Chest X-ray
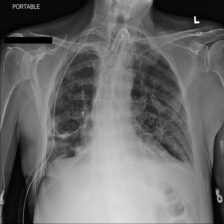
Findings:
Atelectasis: negative
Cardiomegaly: negative
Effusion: negative
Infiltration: negative
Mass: negative
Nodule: negative
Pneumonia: negative
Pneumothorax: negative
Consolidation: negative
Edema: negative
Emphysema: negative
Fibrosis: negative
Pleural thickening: negative
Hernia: negative